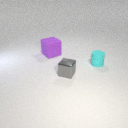
small cyan rubber cylinder to the right of large purple rubber cube